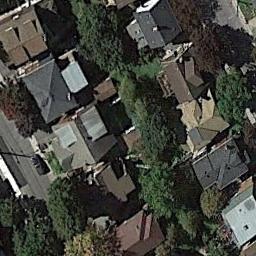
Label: medium_residential